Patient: sex M, age 53
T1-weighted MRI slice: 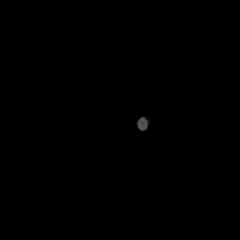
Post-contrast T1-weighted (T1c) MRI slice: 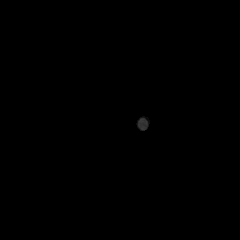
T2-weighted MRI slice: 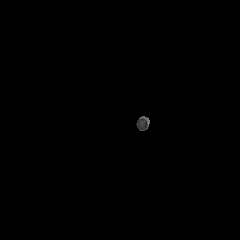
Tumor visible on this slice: no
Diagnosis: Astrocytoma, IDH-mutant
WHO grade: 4